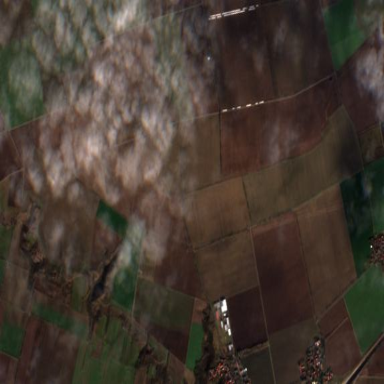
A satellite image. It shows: Picturesque farmland scene.